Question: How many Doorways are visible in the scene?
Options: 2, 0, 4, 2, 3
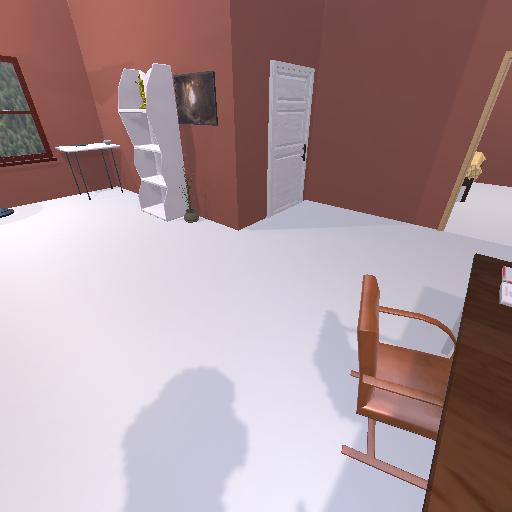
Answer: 2